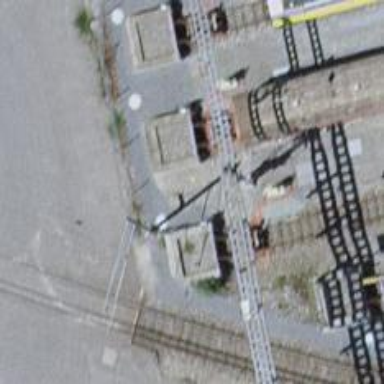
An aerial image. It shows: Railway buffer stop.